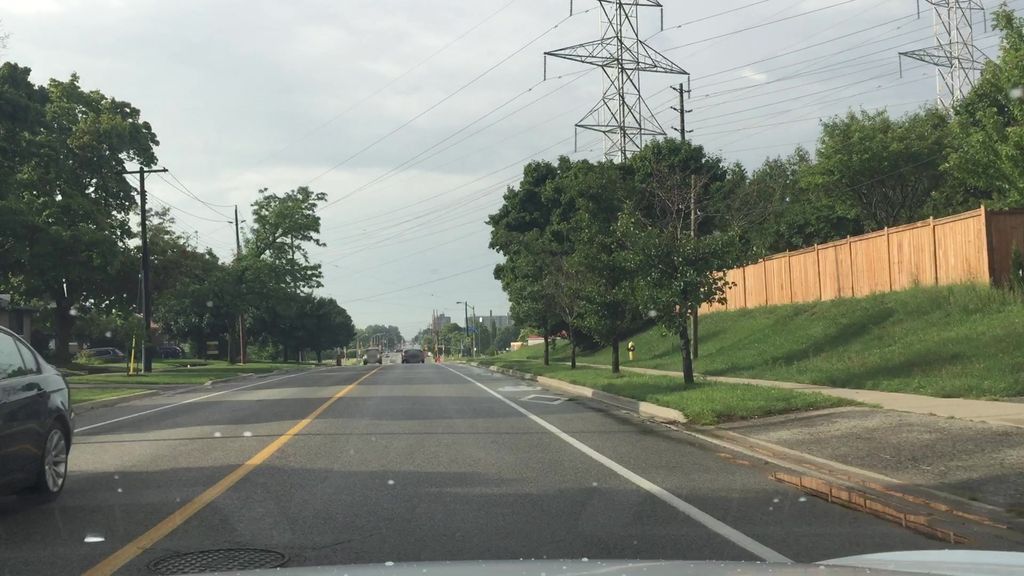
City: toronto